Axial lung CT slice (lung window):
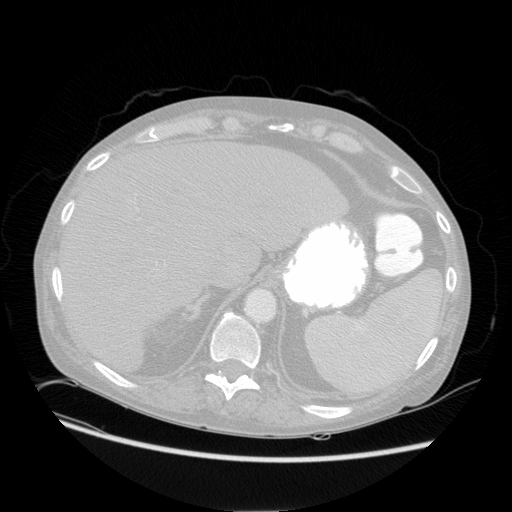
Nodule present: no